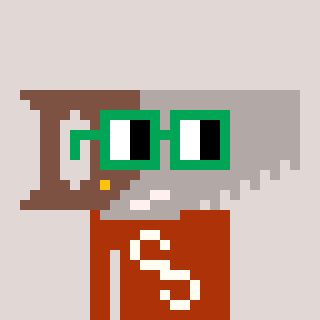
a pixel art character with square green glasses, a saw-shaped head and a hotbrown-colored body on a warm background